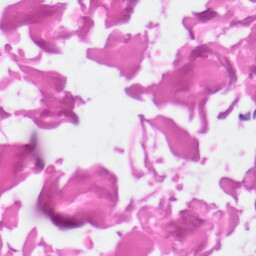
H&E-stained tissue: Skin